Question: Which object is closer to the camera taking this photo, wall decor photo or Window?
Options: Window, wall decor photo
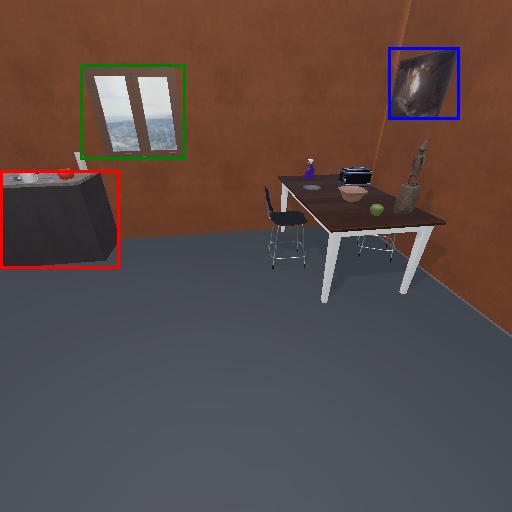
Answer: Window